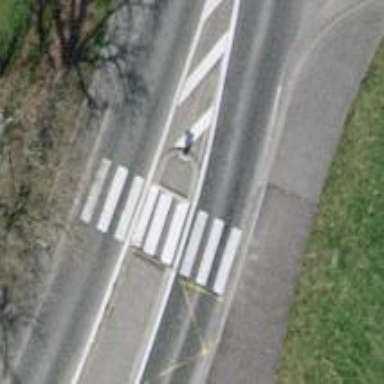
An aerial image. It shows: Uncontrolled crossing with central island on the road.